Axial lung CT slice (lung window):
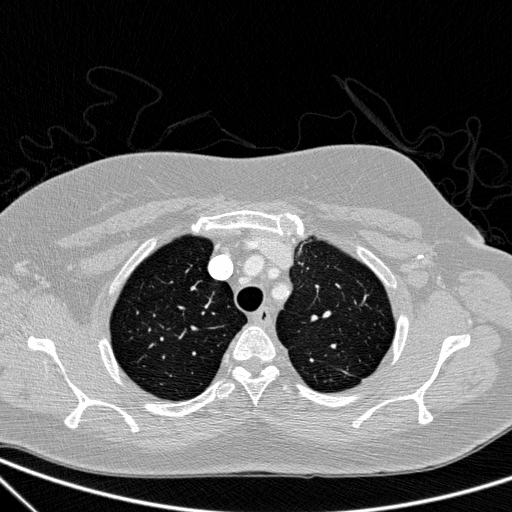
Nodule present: no